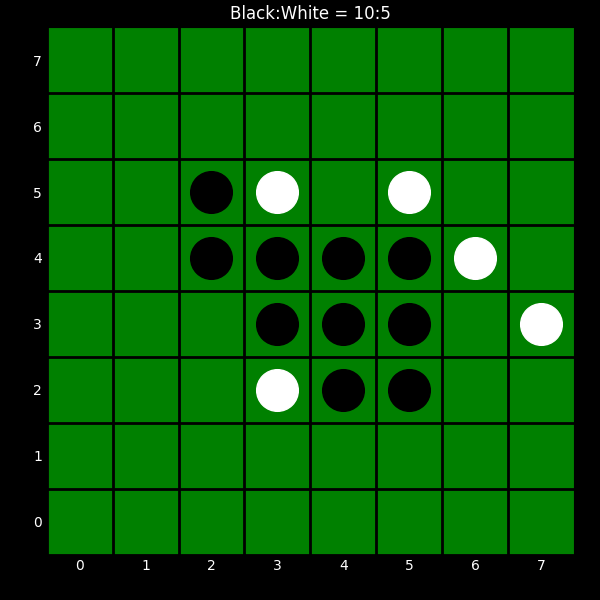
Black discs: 10
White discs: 5